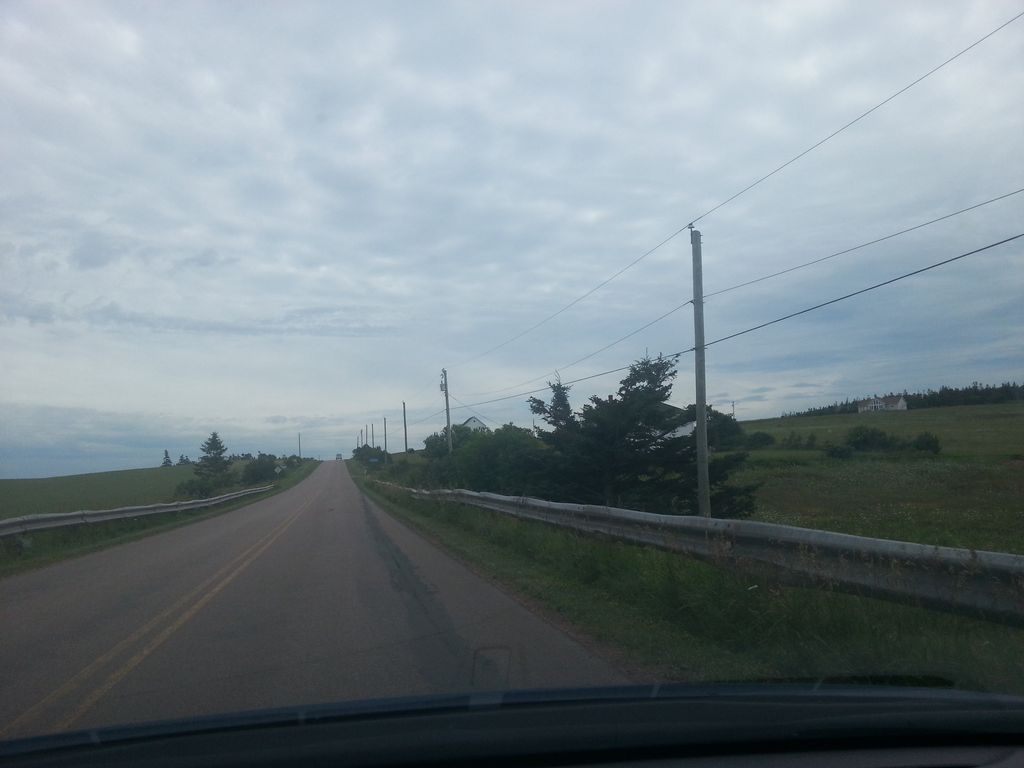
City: charlottetown